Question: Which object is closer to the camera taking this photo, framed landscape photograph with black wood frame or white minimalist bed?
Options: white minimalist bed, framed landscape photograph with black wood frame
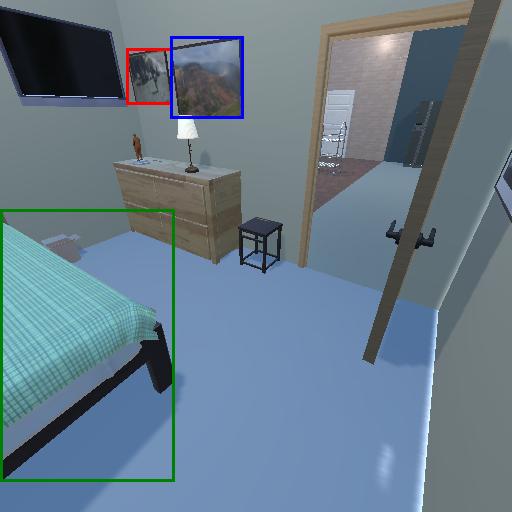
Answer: white minimalist bed